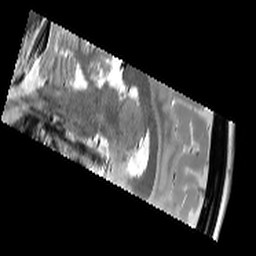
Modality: T2starw
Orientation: sagittal
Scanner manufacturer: siemens
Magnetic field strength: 3 T
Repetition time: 8.1 s
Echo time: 0.05 s